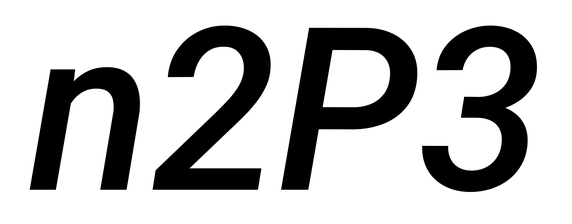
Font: Roboto-Italic_Medium_Italic